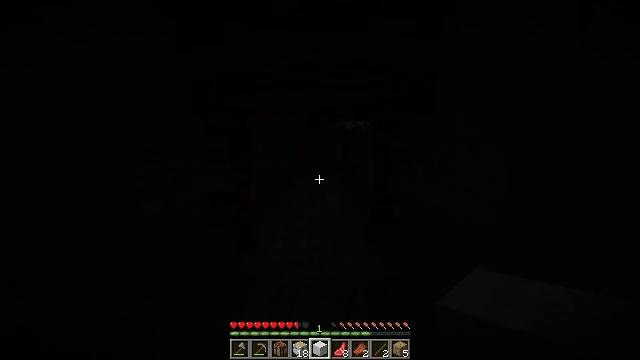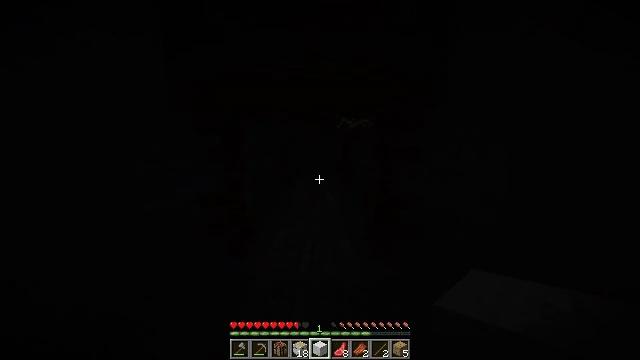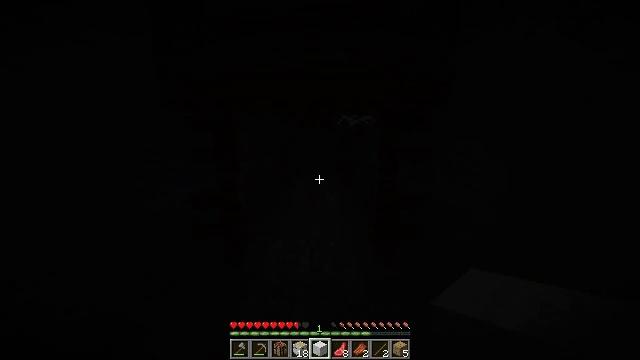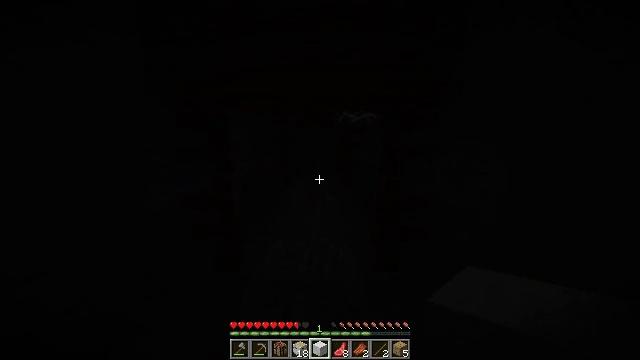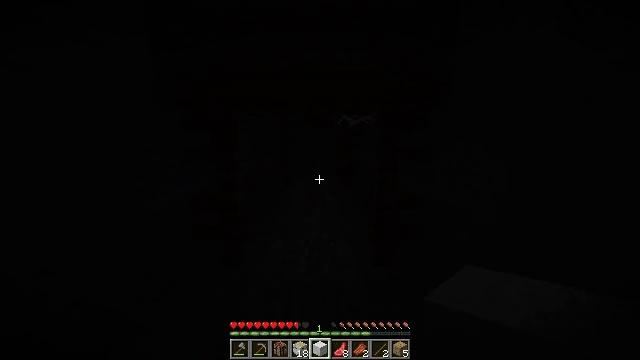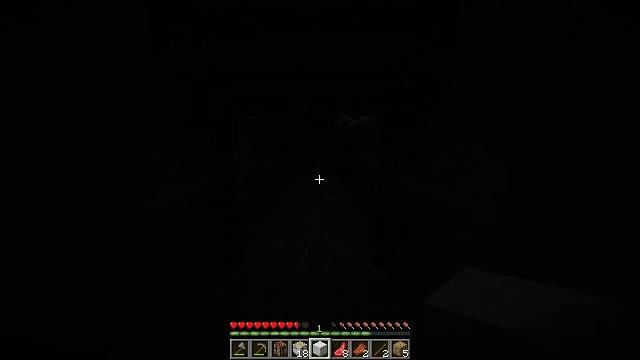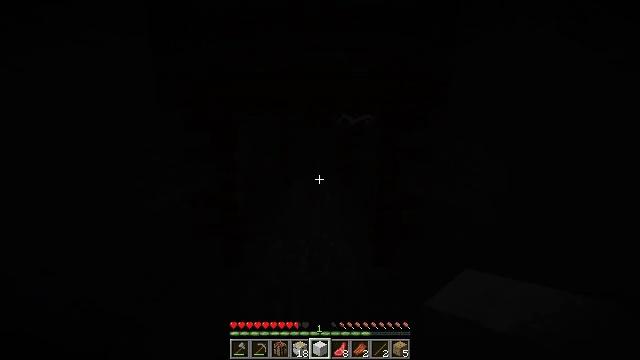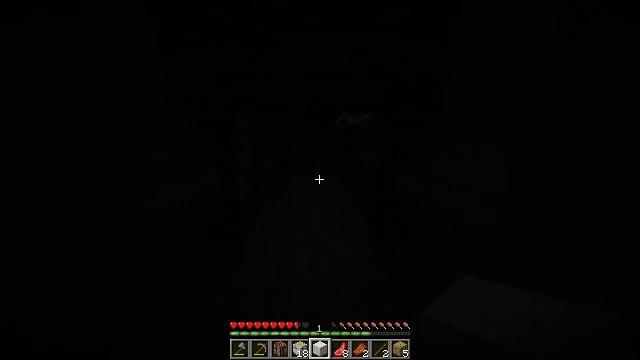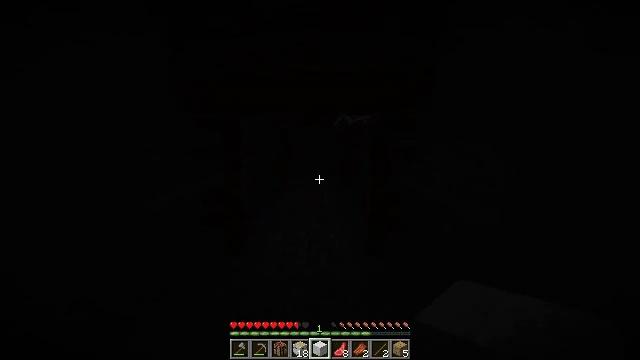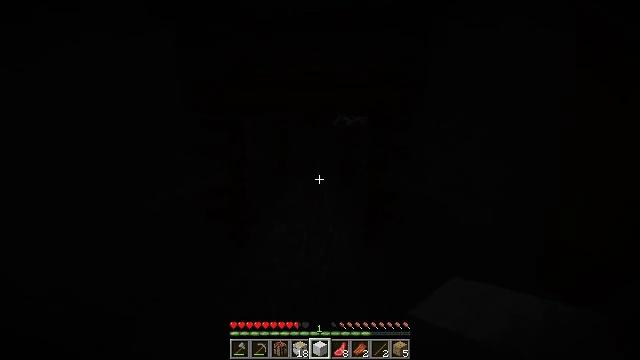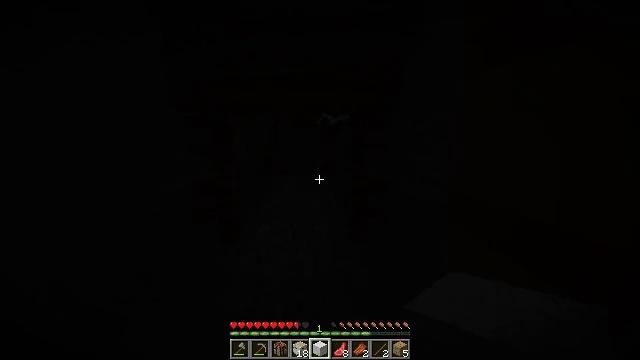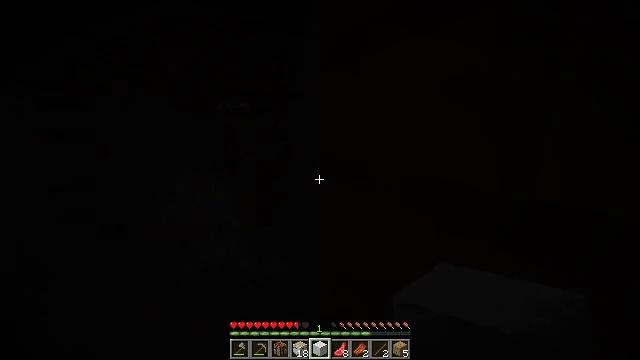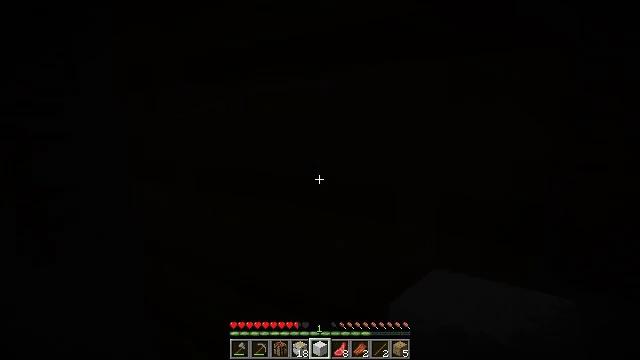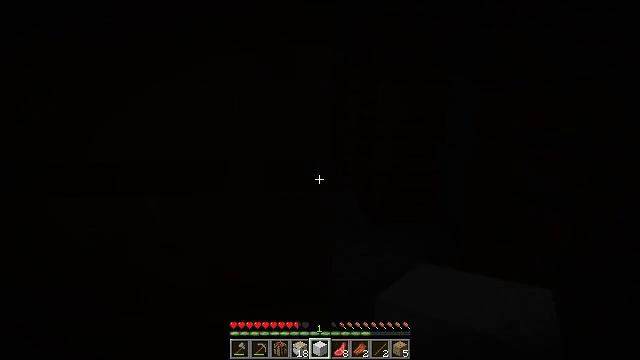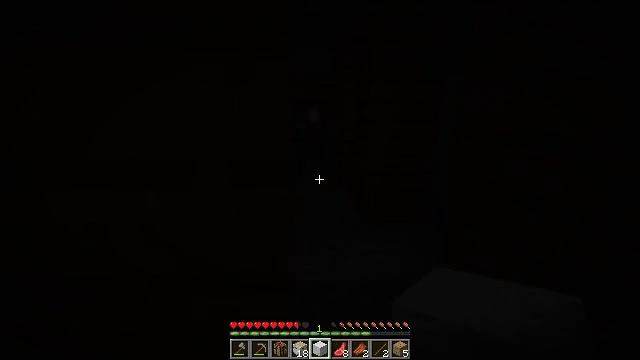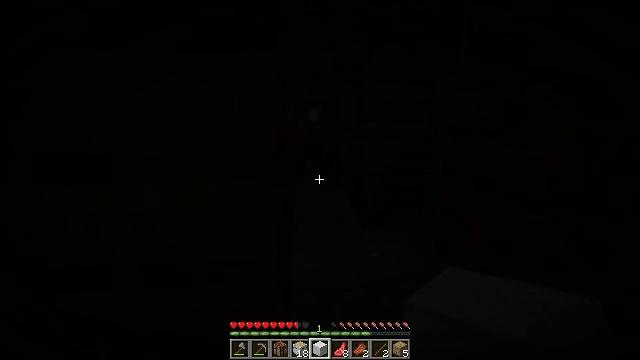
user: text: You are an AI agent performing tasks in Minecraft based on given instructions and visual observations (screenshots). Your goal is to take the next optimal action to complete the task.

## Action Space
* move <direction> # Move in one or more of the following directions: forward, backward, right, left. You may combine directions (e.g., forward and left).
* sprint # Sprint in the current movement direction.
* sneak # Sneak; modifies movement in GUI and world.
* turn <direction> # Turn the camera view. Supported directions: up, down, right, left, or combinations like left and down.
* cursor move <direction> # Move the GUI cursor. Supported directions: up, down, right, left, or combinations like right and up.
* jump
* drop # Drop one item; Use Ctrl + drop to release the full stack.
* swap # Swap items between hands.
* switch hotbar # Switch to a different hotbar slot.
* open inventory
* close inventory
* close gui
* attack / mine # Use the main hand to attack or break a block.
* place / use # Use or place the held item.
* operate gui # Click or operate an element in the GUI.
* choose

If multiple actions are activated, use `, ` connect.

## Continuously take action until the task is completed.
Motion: motion action
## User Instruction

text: Break the gray wool block.
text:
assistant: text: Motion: no_op
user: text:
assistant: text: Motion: no_op
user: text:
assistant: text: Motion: no_op
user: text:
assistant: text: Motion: no_op
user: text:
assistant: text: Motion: move back
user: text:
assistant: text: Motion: move back
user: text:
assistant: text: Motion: move back
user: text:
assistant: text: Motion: move back
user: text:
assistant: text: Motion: move back
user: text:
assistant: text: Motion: move back, turn right
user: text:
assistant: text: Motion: move back, turn right and down
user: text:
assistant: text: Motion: move back, turn right
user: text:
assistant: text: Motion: turn right and down
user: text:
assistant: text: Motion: no_op
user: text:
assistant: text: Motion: no_op
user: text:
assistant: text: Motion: no_op
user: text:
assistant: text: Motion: turn right and up
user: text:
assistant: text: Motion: move right, turn right
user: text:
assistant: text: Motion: move right
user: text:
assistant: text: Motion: move right
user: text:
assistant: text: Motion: move right
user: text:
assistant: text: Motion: move right, turn left
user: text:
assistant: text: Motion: move right, turn left
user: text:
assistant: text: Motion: move forward and move right, turn left
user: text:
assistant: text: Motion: move forward
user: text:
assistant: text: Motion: move forward
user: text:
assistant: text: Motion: move forward
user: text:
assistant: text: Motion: move forward
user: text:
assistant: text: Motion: move forward and move left
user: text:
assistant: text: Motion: move forward and move left